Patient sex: F
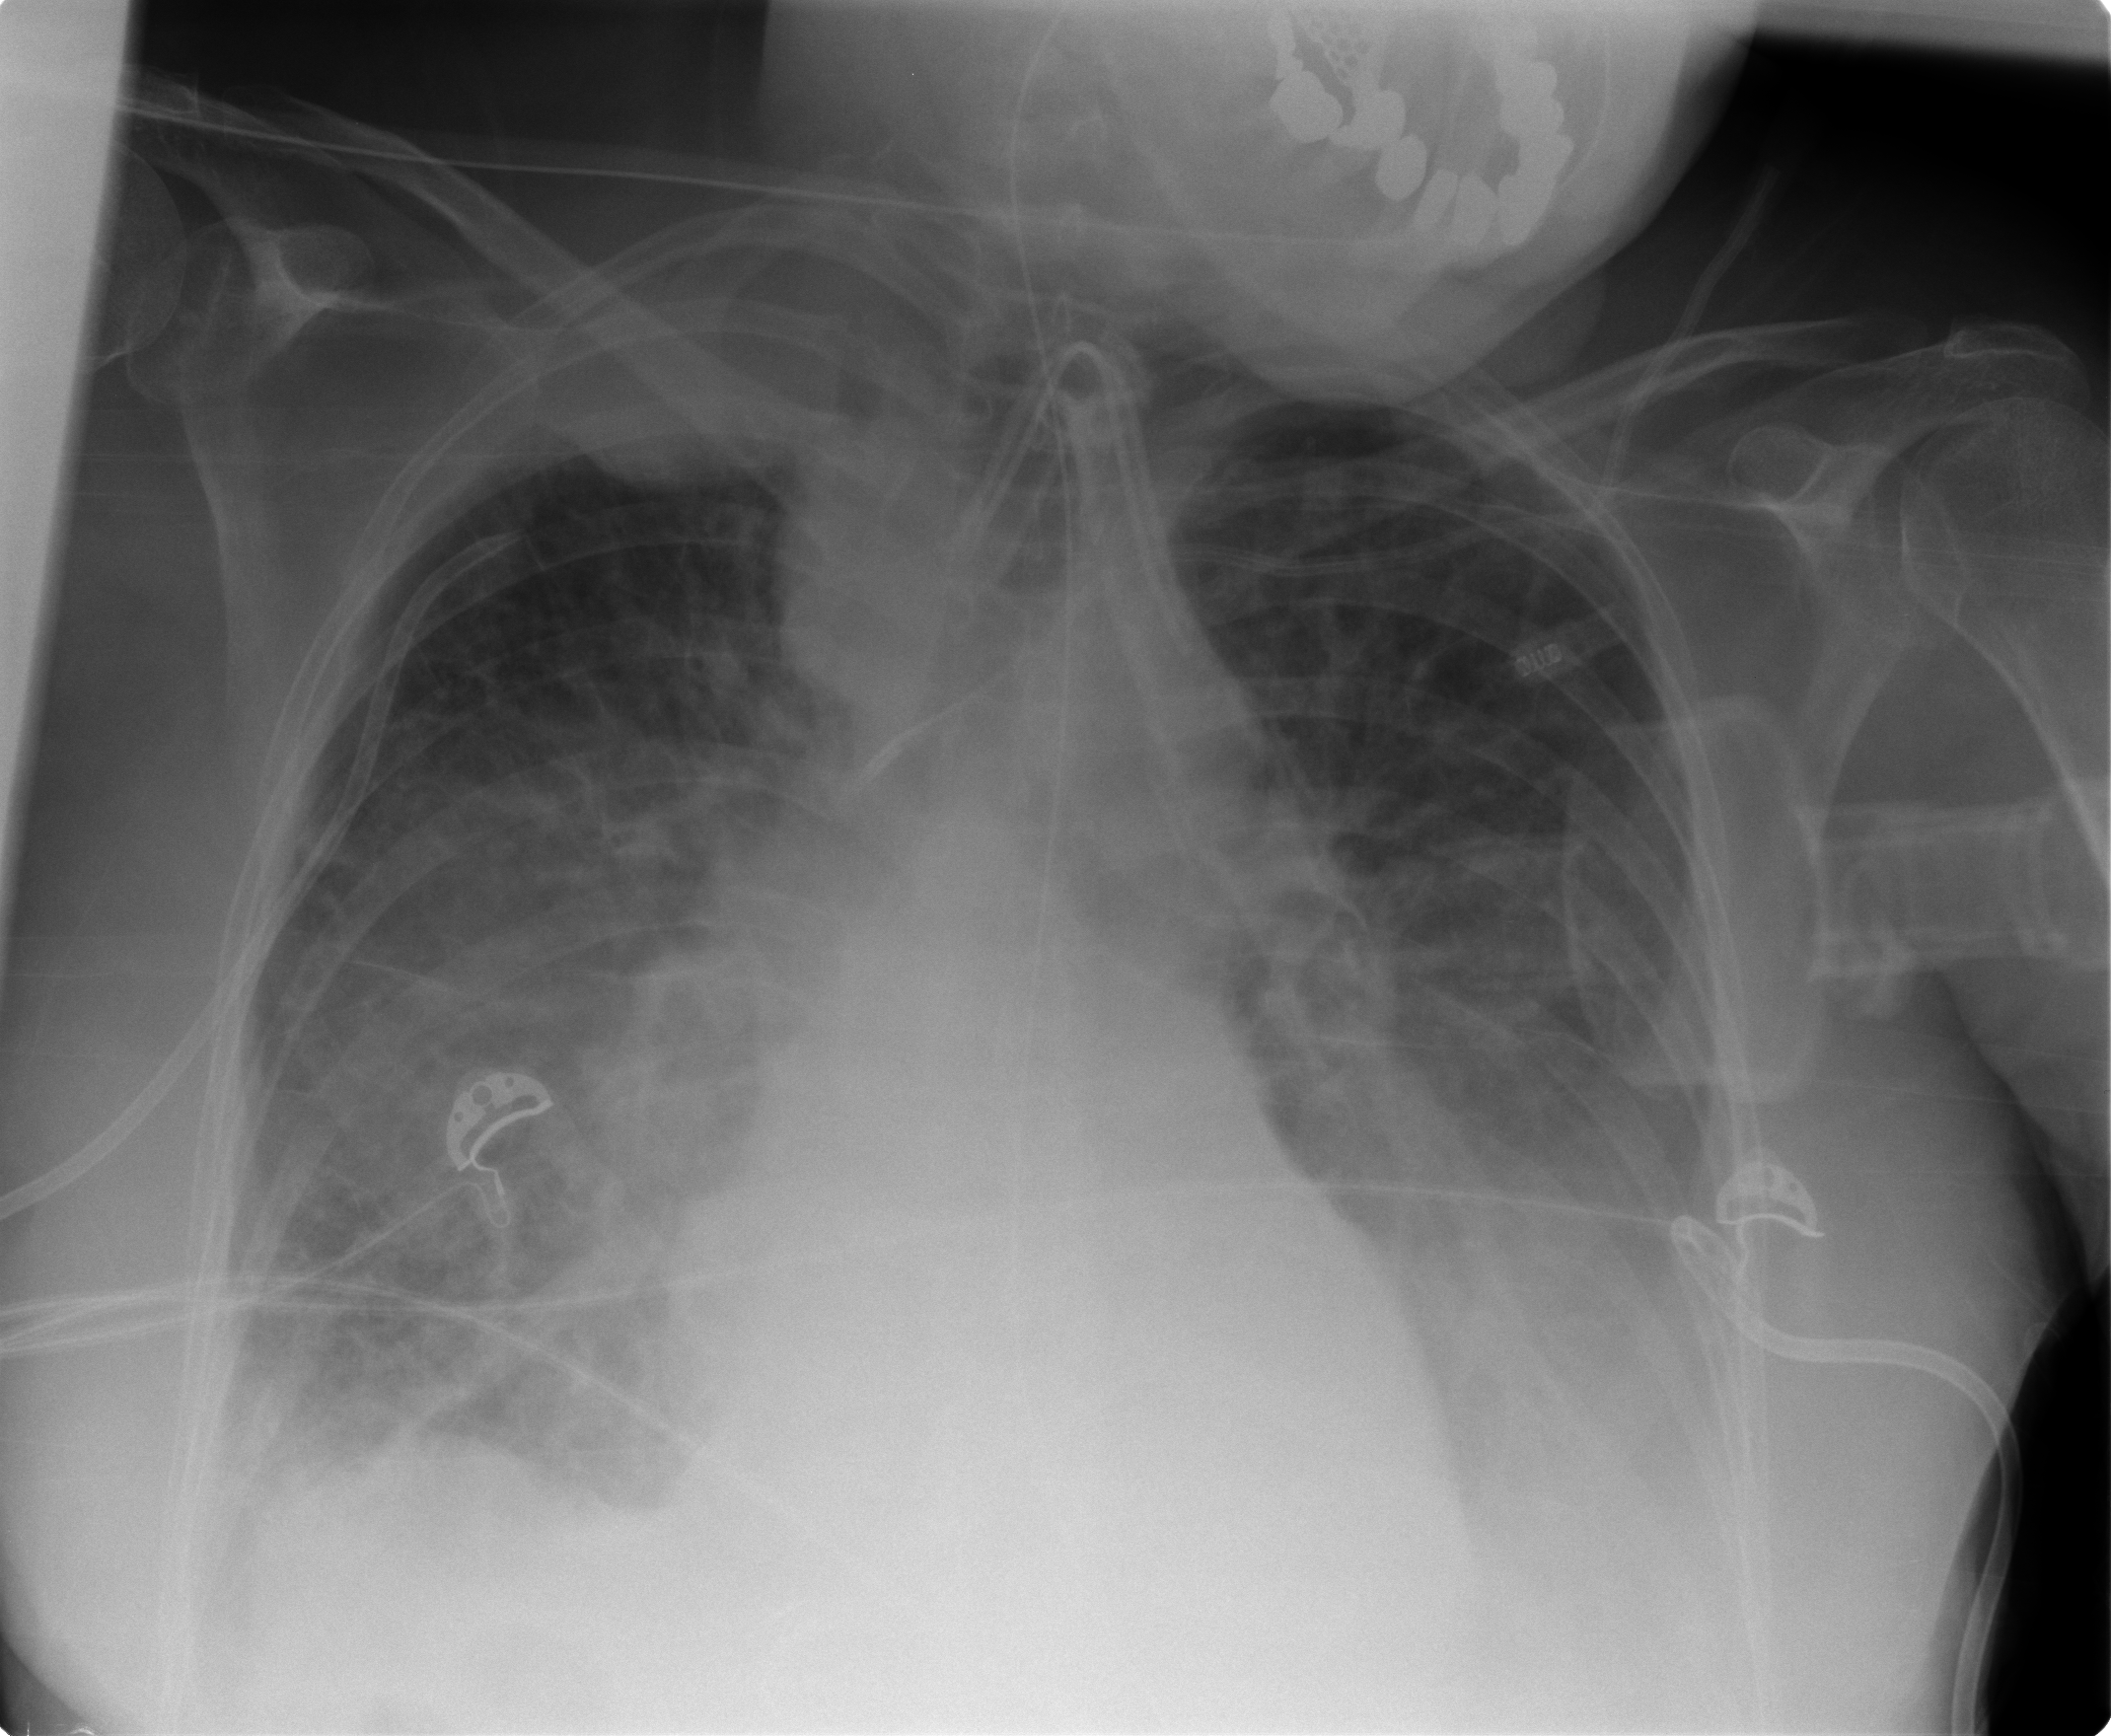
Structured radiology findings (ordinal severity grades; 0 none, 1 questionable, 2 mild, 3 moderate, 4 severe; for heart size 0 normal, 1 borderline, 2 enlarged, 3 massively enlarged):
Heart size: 0
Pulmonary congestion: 2
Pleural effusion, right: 2
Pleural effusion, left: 3
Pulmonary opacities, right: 2
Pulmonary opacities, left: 2
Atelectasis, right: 2
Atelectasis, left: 2